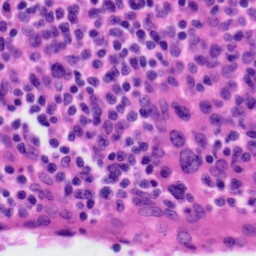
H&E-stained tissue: Tonsil